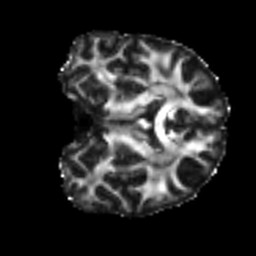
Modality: FA
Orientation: coronal
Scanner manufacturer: siemens
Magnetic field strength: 3 T
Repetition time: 4 s
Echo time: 0.0594 s